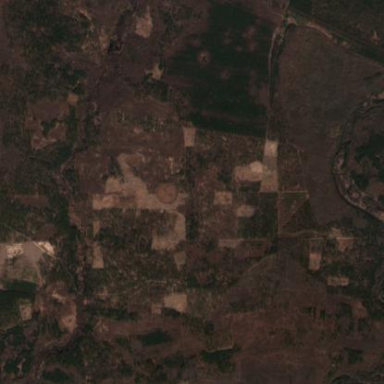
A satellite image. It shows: Logging area surrounded by scrub vegetation.